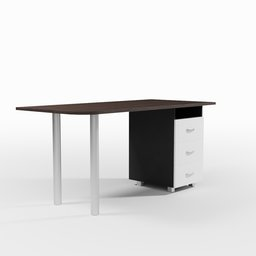
Label: furniture